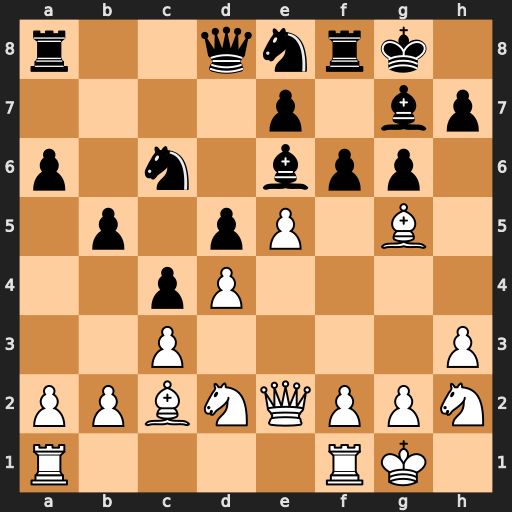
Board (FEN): r2qnrk1/4p1bp/p1n1bpp1/1p1pP1B1/2pP4/2P4P/PPBNQPPN/R4RK1
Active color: w
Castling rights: -
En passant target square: -
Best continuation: exf6 exf6 Qxe6+